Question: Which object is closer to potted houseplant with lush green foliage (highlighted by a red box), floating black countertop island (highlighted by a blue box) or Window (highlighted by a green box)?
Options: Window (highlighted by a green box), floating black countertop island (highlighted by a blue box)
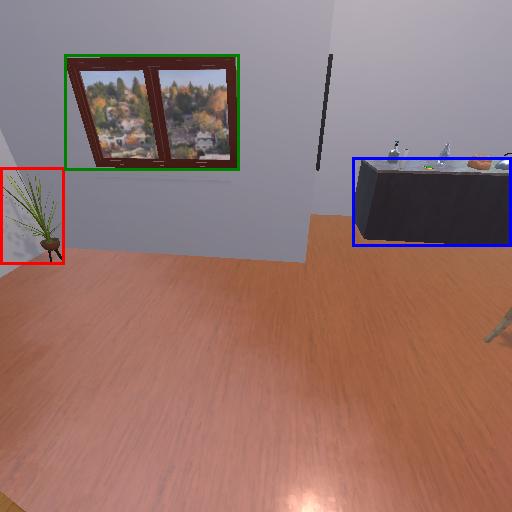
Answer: Window (highlighted by a green box)